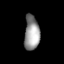
Tissue: lung
Cell type: Fibroblasts
Senescence score: 0.5916
Nuclear area (px): 514
Mean DAPI intensity: 149.599